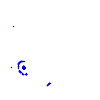
Particle: kaon